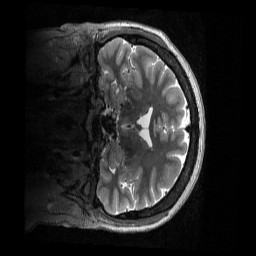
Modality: T2w
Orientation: coronal
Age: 44
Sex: female
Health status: ill
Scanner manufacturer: siemens
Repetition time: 3.2 s